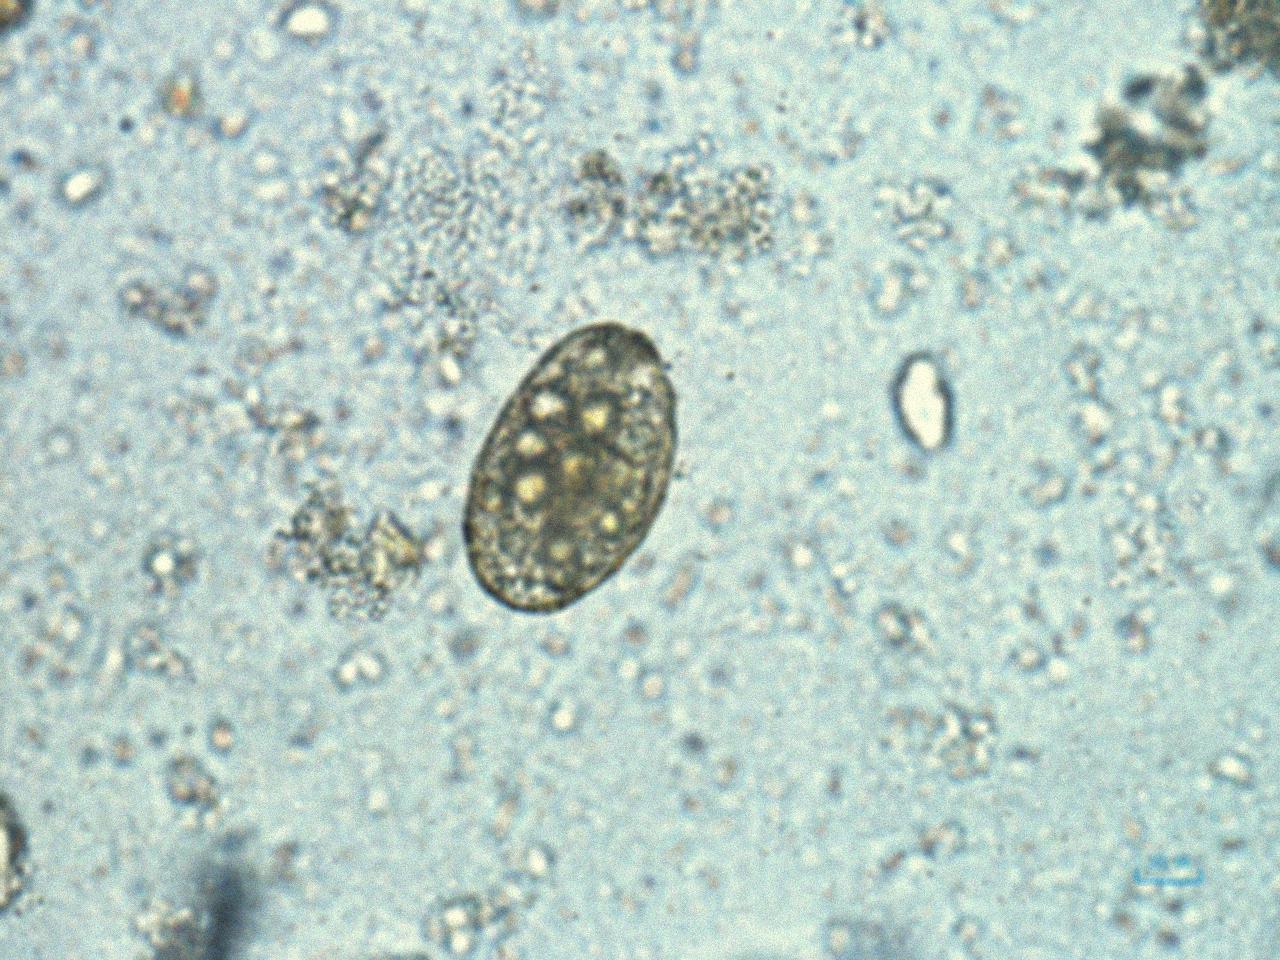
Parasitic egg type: Ascaris lumbricoides